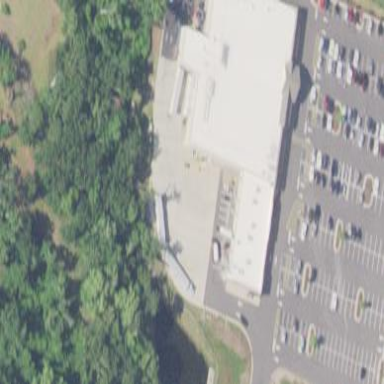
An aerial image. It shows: Supermarket building.